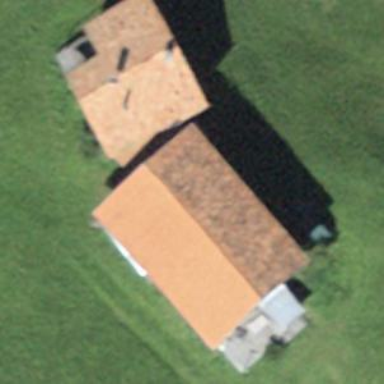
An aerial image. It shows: Simple and straightforward house.